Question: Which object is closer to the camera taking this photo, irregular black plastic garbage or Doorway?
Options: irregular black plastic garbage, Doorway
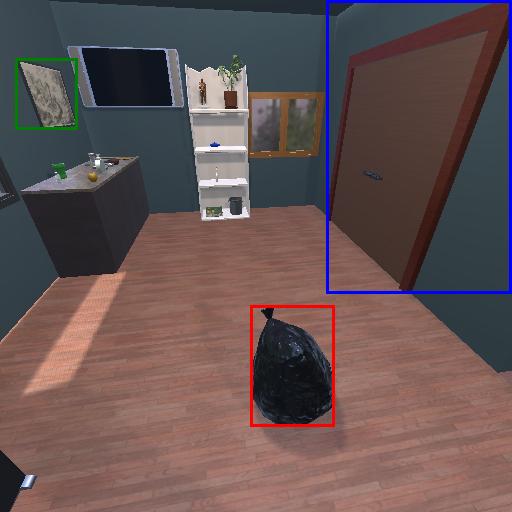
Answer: irregular black plastic garbage